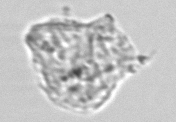
Label: detritus_transparent